Interaction volume radius: 5 \u00c5
Interaction volume height: 15 \u00c5
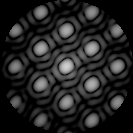
Disorder parameter: 0.02622